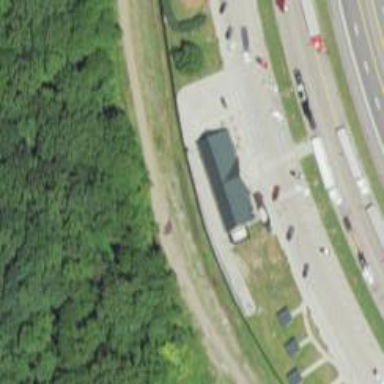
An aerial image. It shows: Rest area on the road.